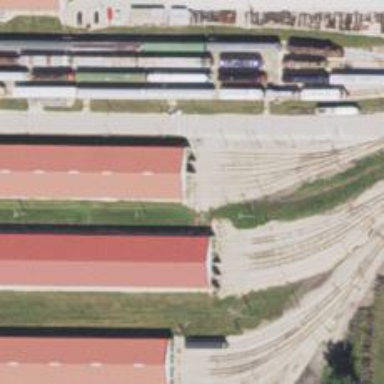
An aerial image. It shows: Preserved railway yard with electrified contact lines. There is building passage tunnel serving the yard.